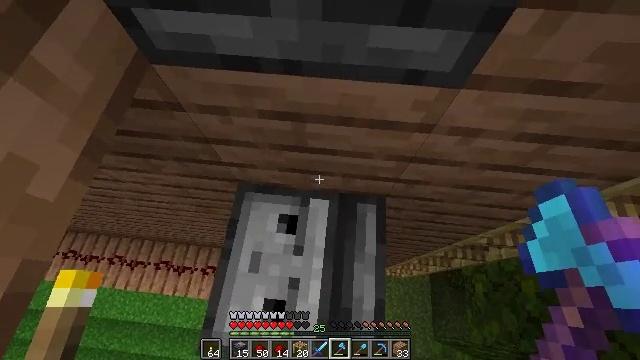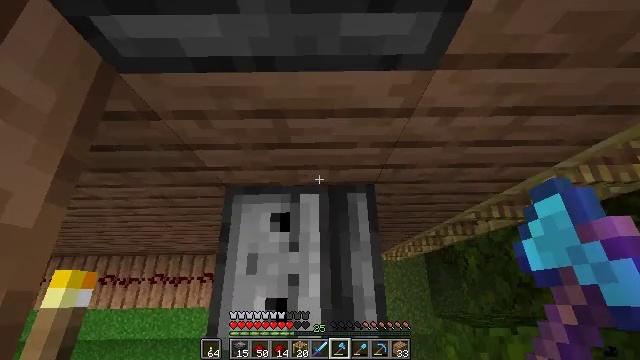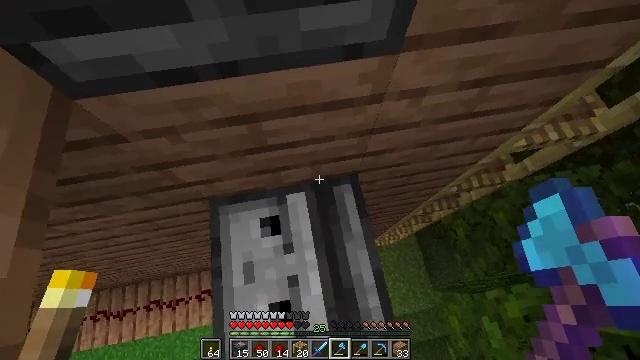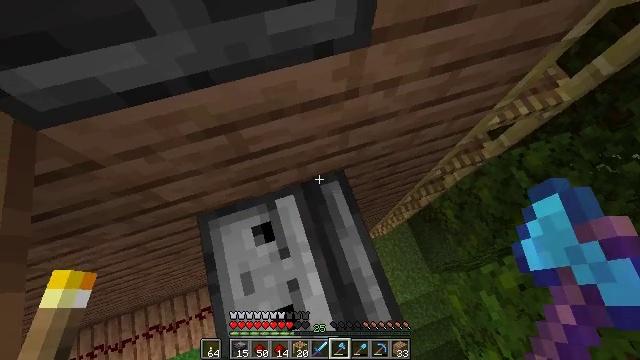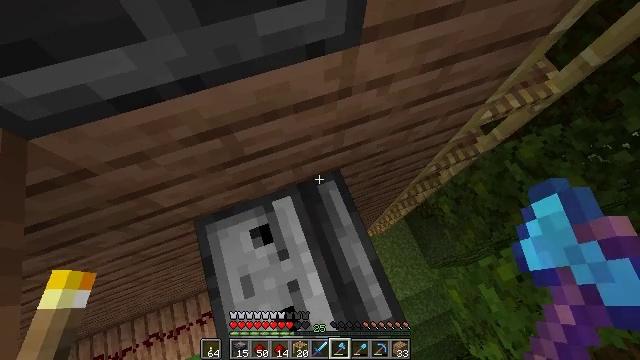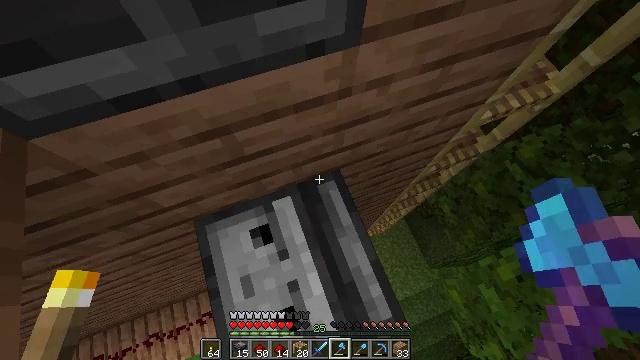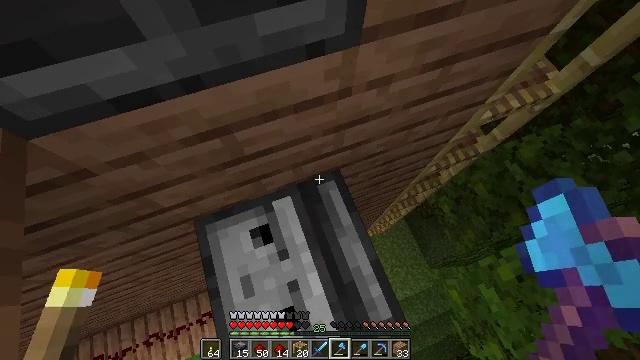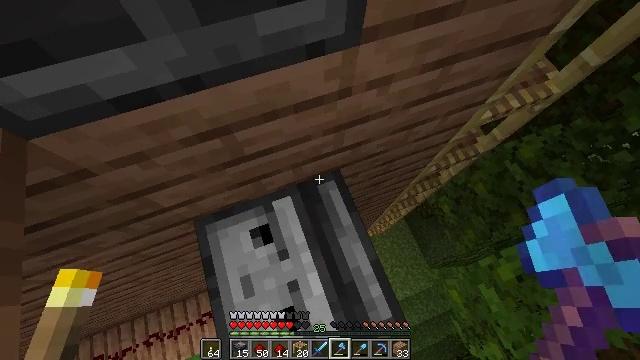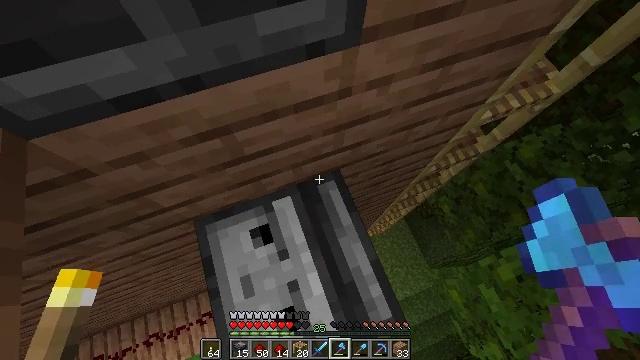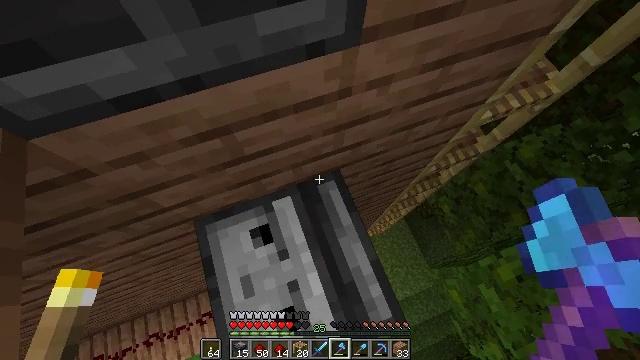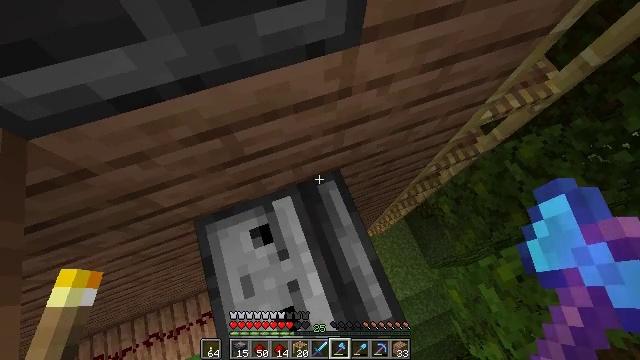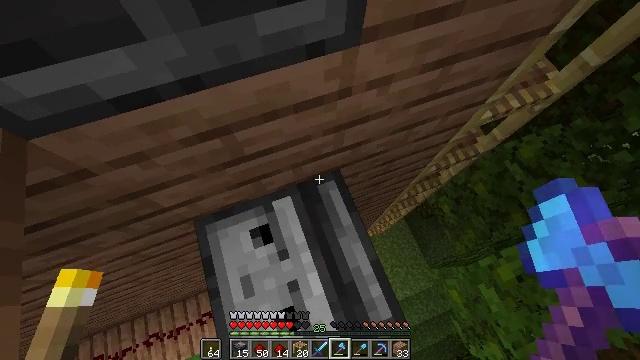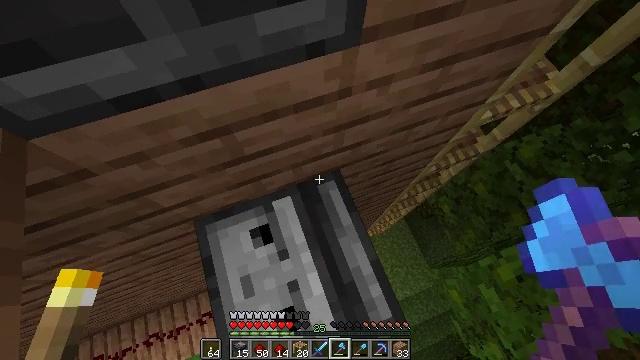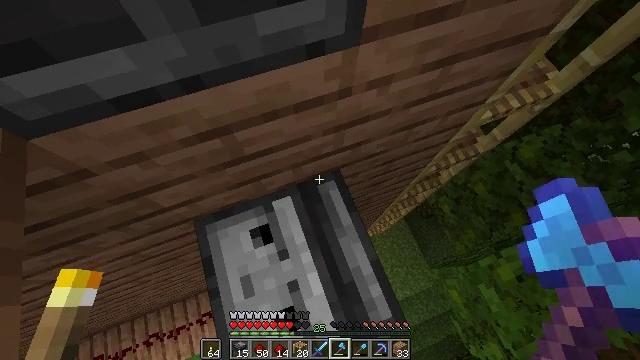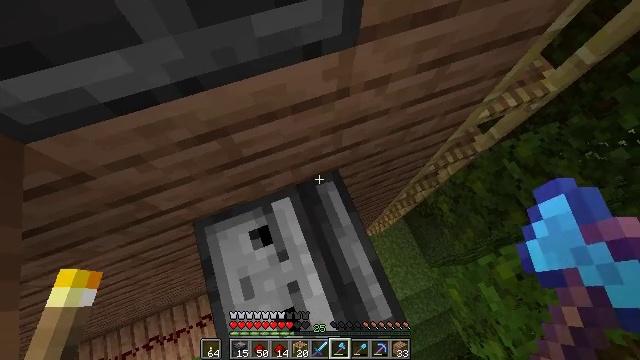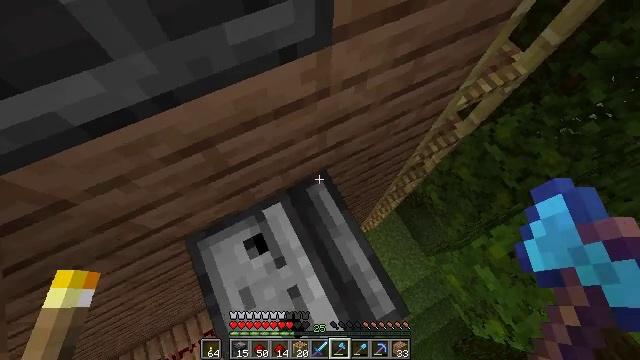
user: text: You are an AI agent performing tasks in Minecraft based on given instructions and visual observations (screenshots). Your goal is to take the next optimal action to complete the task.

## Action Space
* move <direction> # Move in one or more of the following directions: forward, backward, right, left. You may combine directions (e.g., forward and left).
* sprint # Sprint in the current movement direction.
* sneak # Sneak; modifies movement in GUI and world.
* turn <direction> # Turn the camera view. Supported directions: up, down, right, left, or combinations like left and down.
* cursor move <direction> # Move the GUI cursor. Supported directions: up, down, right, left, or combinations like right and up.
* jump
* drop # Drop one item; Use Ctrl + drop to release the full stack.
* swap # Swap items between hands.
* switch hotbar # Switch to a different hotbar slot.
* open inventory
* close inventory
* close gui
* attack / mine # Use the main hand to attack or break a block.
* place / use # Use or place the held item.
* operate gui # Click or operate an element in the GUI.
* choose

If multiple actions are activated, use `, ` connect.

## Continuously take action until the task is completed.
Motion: motion action
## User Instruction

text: Mine the observer block.
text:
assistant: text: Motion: turn right and down
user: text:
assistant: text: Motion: turn right
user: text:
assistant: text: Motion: turn right
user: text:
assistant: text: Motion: turn right
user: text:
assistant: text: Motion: no_op
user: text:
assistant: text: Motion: no_op
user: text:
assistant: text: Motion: no_op
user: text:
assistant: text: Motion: no_op
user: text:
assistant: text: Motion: no_op
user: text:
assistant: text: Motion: no_op
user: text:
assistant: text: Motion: no_op
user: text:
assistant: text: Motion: no_op
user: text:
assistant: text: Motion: no_op
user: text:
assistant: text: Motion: no_op
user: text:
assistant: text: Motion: turn right
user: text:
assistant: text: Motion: turn right
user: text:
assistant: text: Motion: turn right
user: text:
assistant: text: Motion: turn right and down
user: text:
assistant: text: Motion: no_op
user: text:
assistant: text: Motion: no_op
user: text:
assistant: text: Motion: no_op
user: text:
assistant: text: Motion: no_op
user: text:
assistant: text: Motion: no_op
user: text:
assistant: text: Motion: no_op
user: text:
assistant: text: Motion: no_op
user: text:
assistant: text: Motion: no_op
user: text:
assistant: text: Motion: no_op
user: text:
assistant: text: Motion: no_op
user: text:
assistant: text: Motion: no_op
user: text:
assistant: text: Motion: no_op